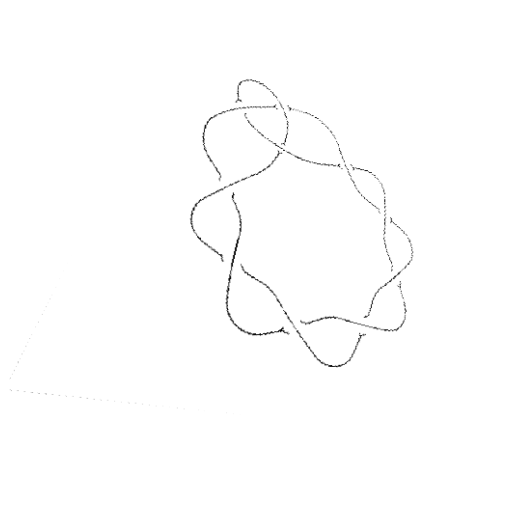
Crossing number: 10